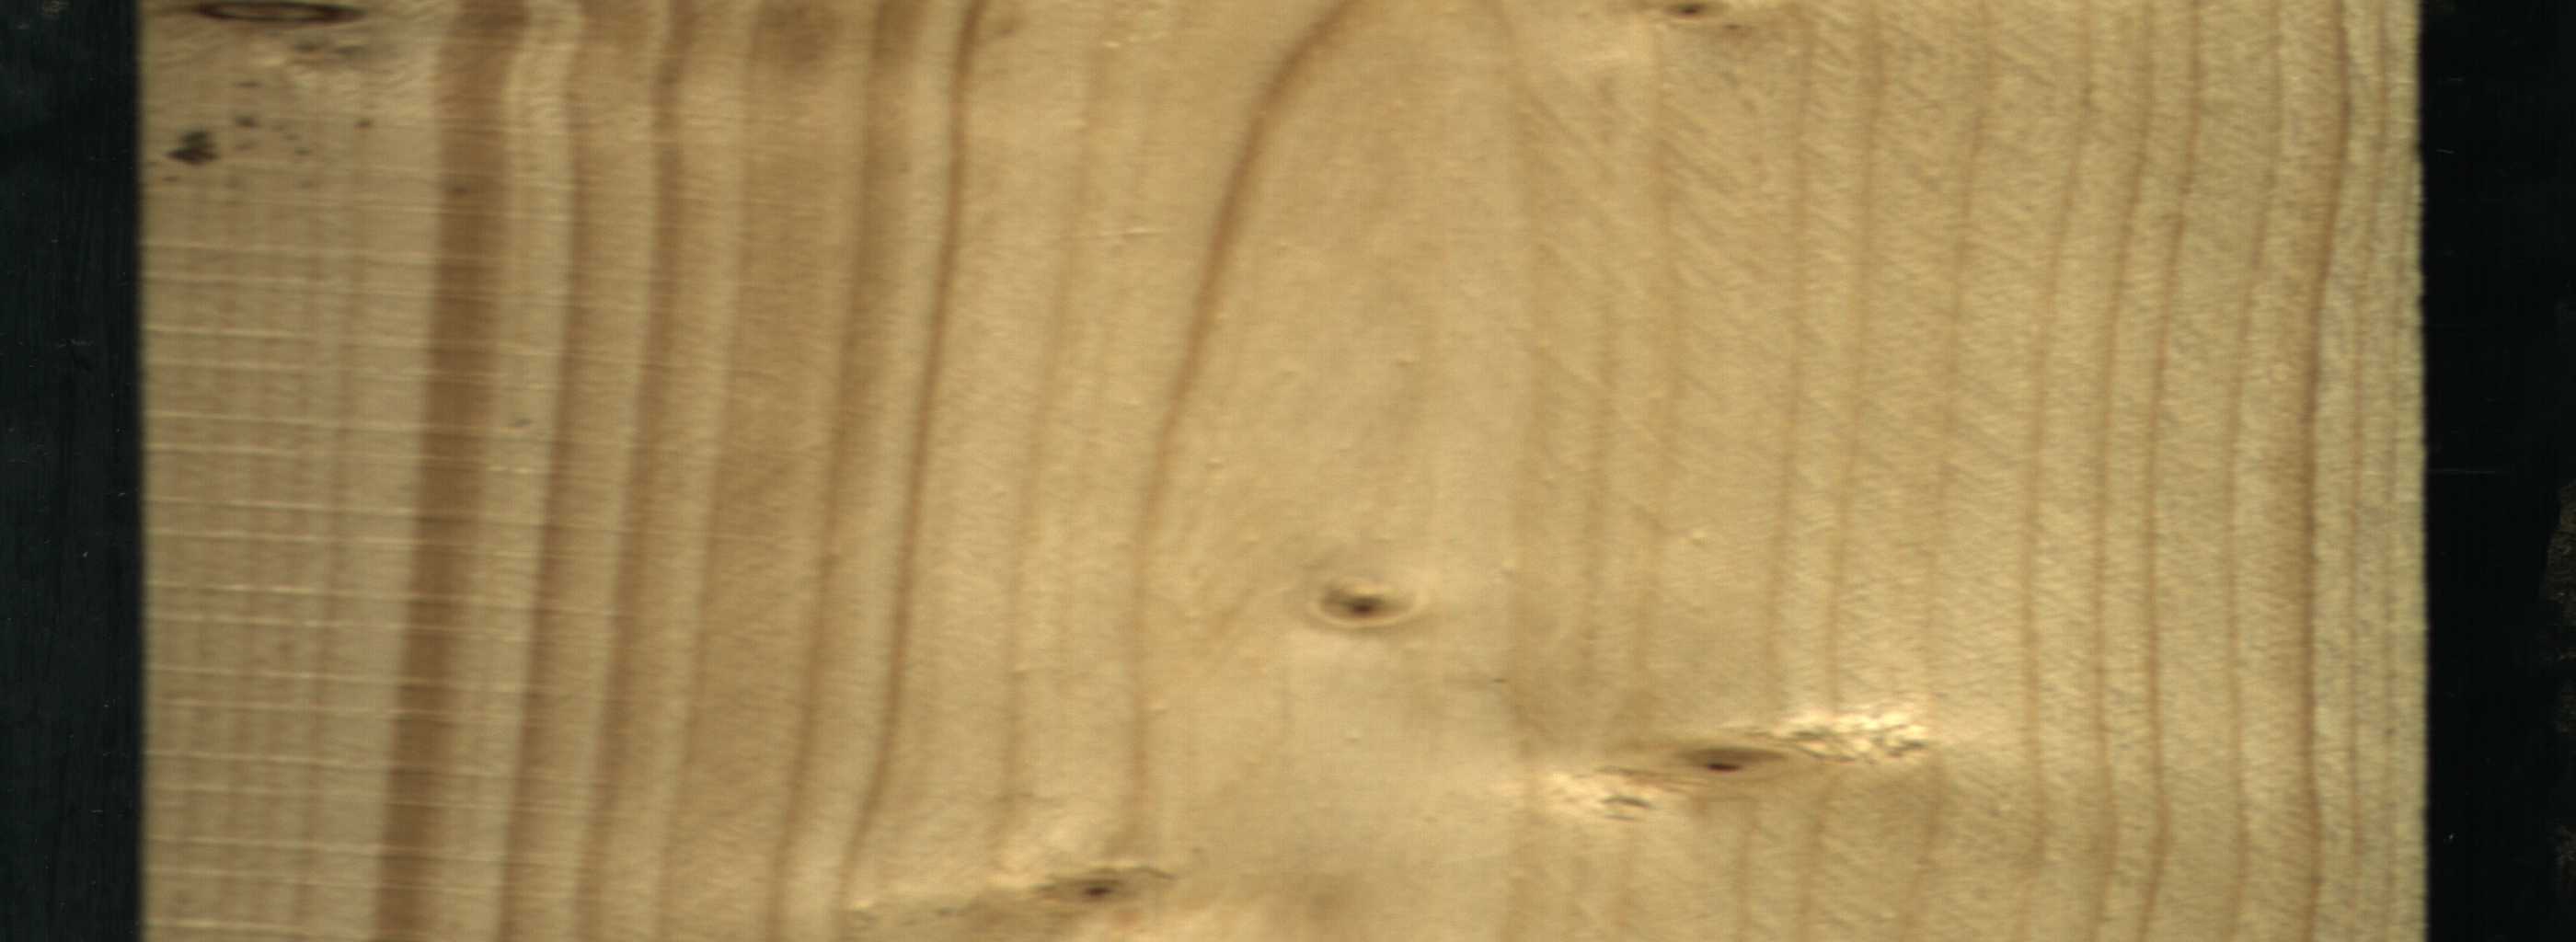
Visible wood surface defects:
Dead_Knot
Live_Knot
Live_Knot
Live_Knot
Live_Knot